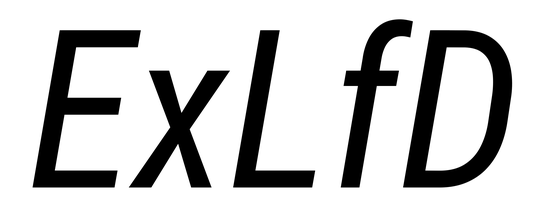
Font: Roboto-Italic_Condensed_Italic